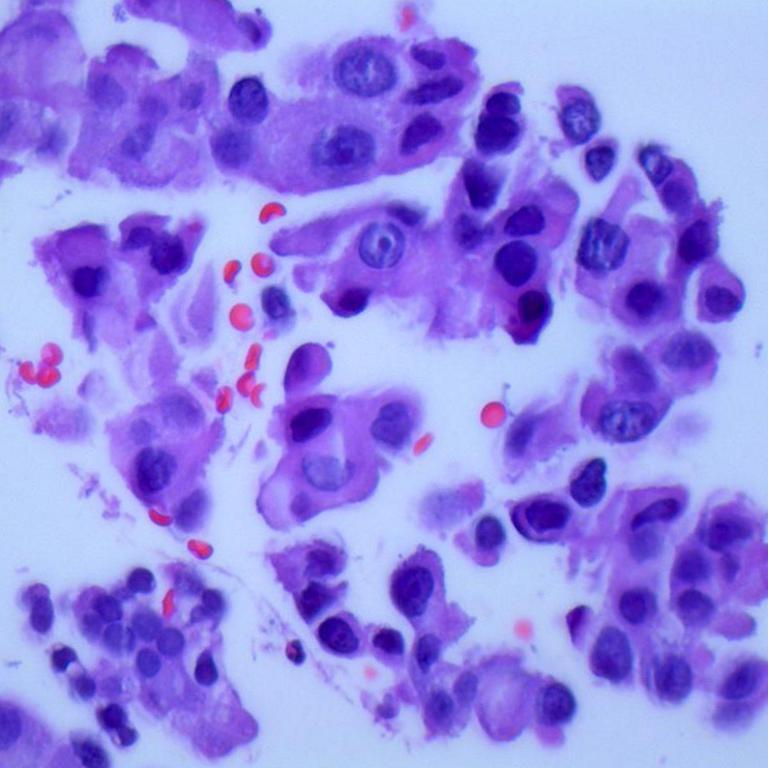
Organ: lung
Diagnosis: adenocarcinomas